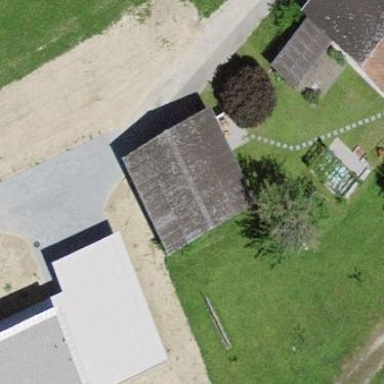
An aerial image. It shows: Barn.